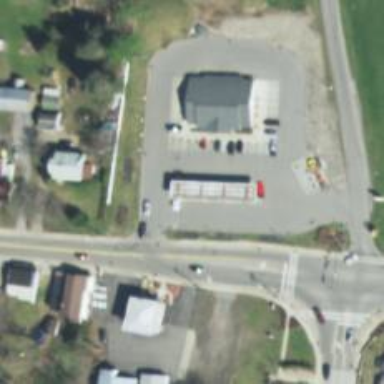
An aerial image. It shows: Convenience shop.